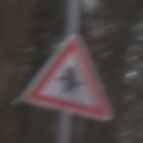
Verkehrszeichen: Vorfahrt
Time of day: MorningAfternoon
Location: Outdoor (Nature)
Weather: Overcast
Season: Autumn
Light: Natural